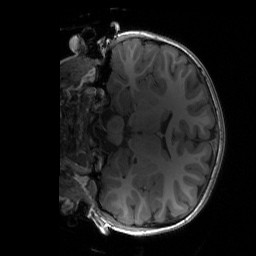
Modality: T1w
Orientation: coronal
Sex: male
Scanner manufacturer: siemens
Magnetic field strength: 3 T
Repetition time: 1.9 s
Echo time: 0.00243 s